Question: I want to develop a (not extension) and hope to could open it as a regular tab like the image showing below.

I followed the official docs to make my first app:
<URL>
But it can not show the four options which are open as .
After searched again and again in the chrome official site and SO or anywhere else in my time, I could not find out how to make it.
I think its the manifest file's job, but I could not find any clue in its description, either.
<URL>
Can somebody give me some hints?
Thank you all.
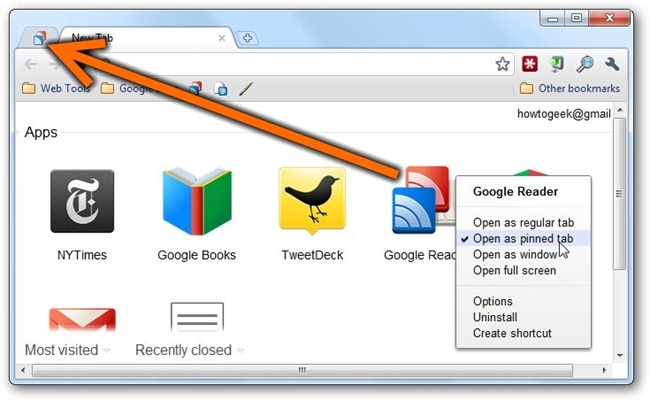
Answer: You can't set the tab behavior for Chrome Packaged Apps, only in Chrome Hosted Apps. There are a lot of differences between them, but a very short and simplistic definition is:
- are apps that look and feel as native apps. They have access to more powerful APIs that traditional web apps don't (like hardware devices, extended filesystem and much more). They are self-contained and usually have a good behavior when offline. They also run outside of the browser and the user doesn't see them as traditional web apps (as in running inside a browser);- , on the other hand, are web apps, living in a remote server, with a little more power than traditional web apps, but much less than packaged apps. They are launched from the browser and, in general, they require a network connection to work appropriately (ie, they are not self-contained).
Tab behavior makes sense for Hosted apps, because they run inside the browser, but not for Packaged apps, because they NEVER run as tabs.
If you want to develop a hosted app, <URL>.
For Packaged apps, the doc is the one <URL>.